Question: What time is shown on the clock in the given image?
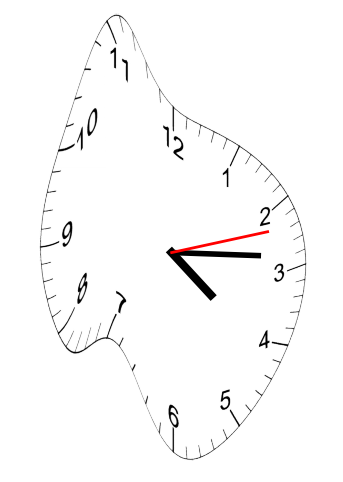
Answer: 04:14:12